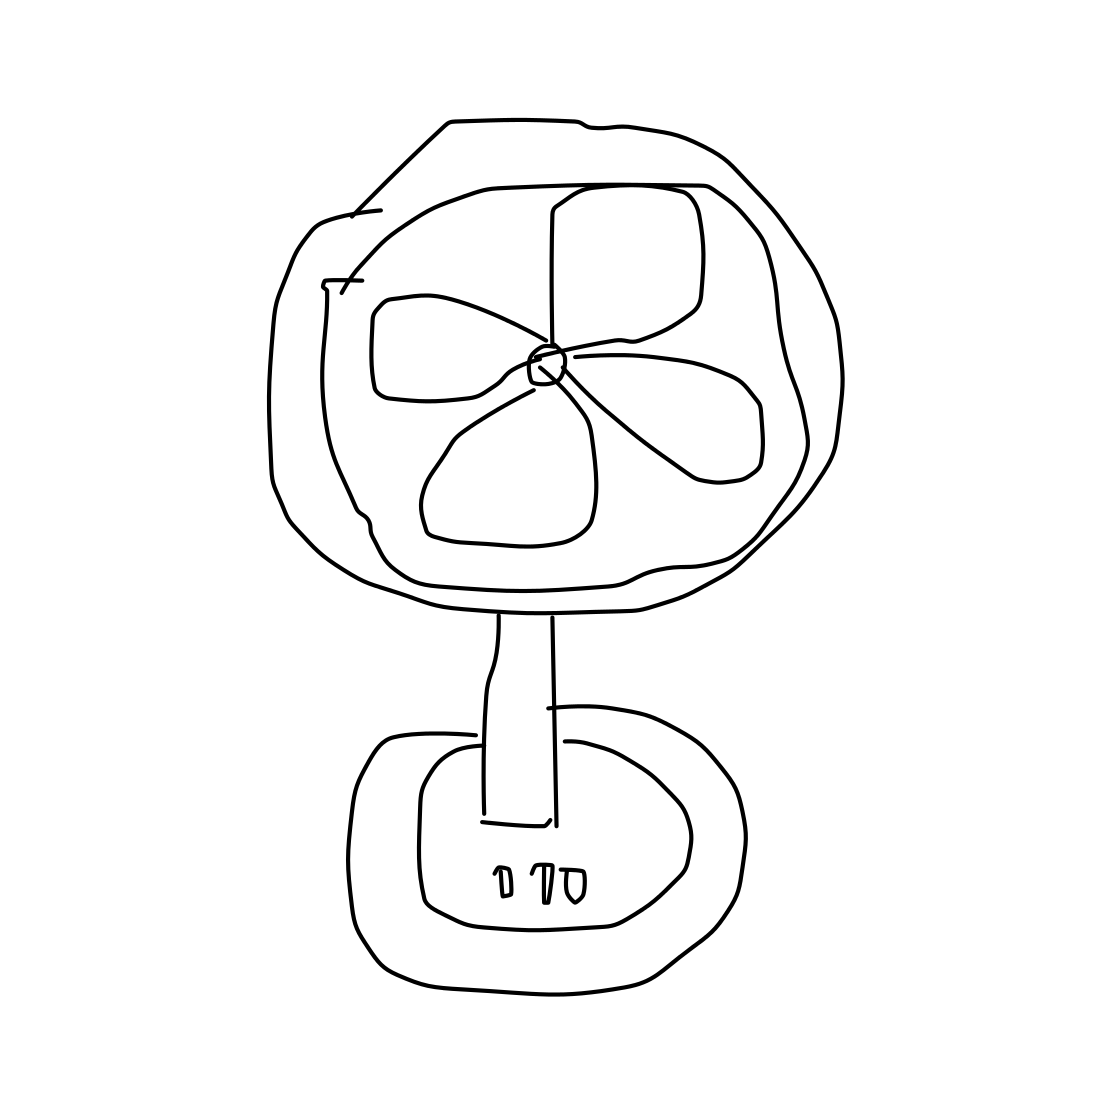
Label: fan